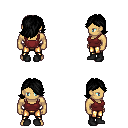
a pixel art fantasy rpg character, male body template, human, tanned skin, maroon pirate shirt, gold greaves, black swoop hairstyle, black shoes, four views (front, back, left, right), 2x2 character sprite sheet, small pixel art, hard edges, no anti-aliasing